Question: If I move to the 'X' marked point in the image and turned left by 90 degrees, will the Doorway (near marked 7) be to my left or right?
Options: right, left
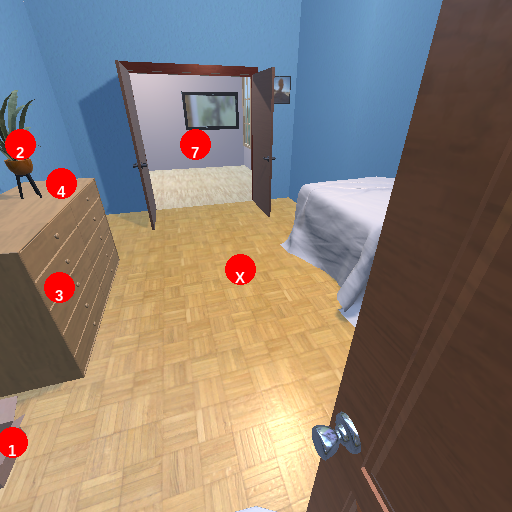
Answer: right